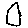
Label: house